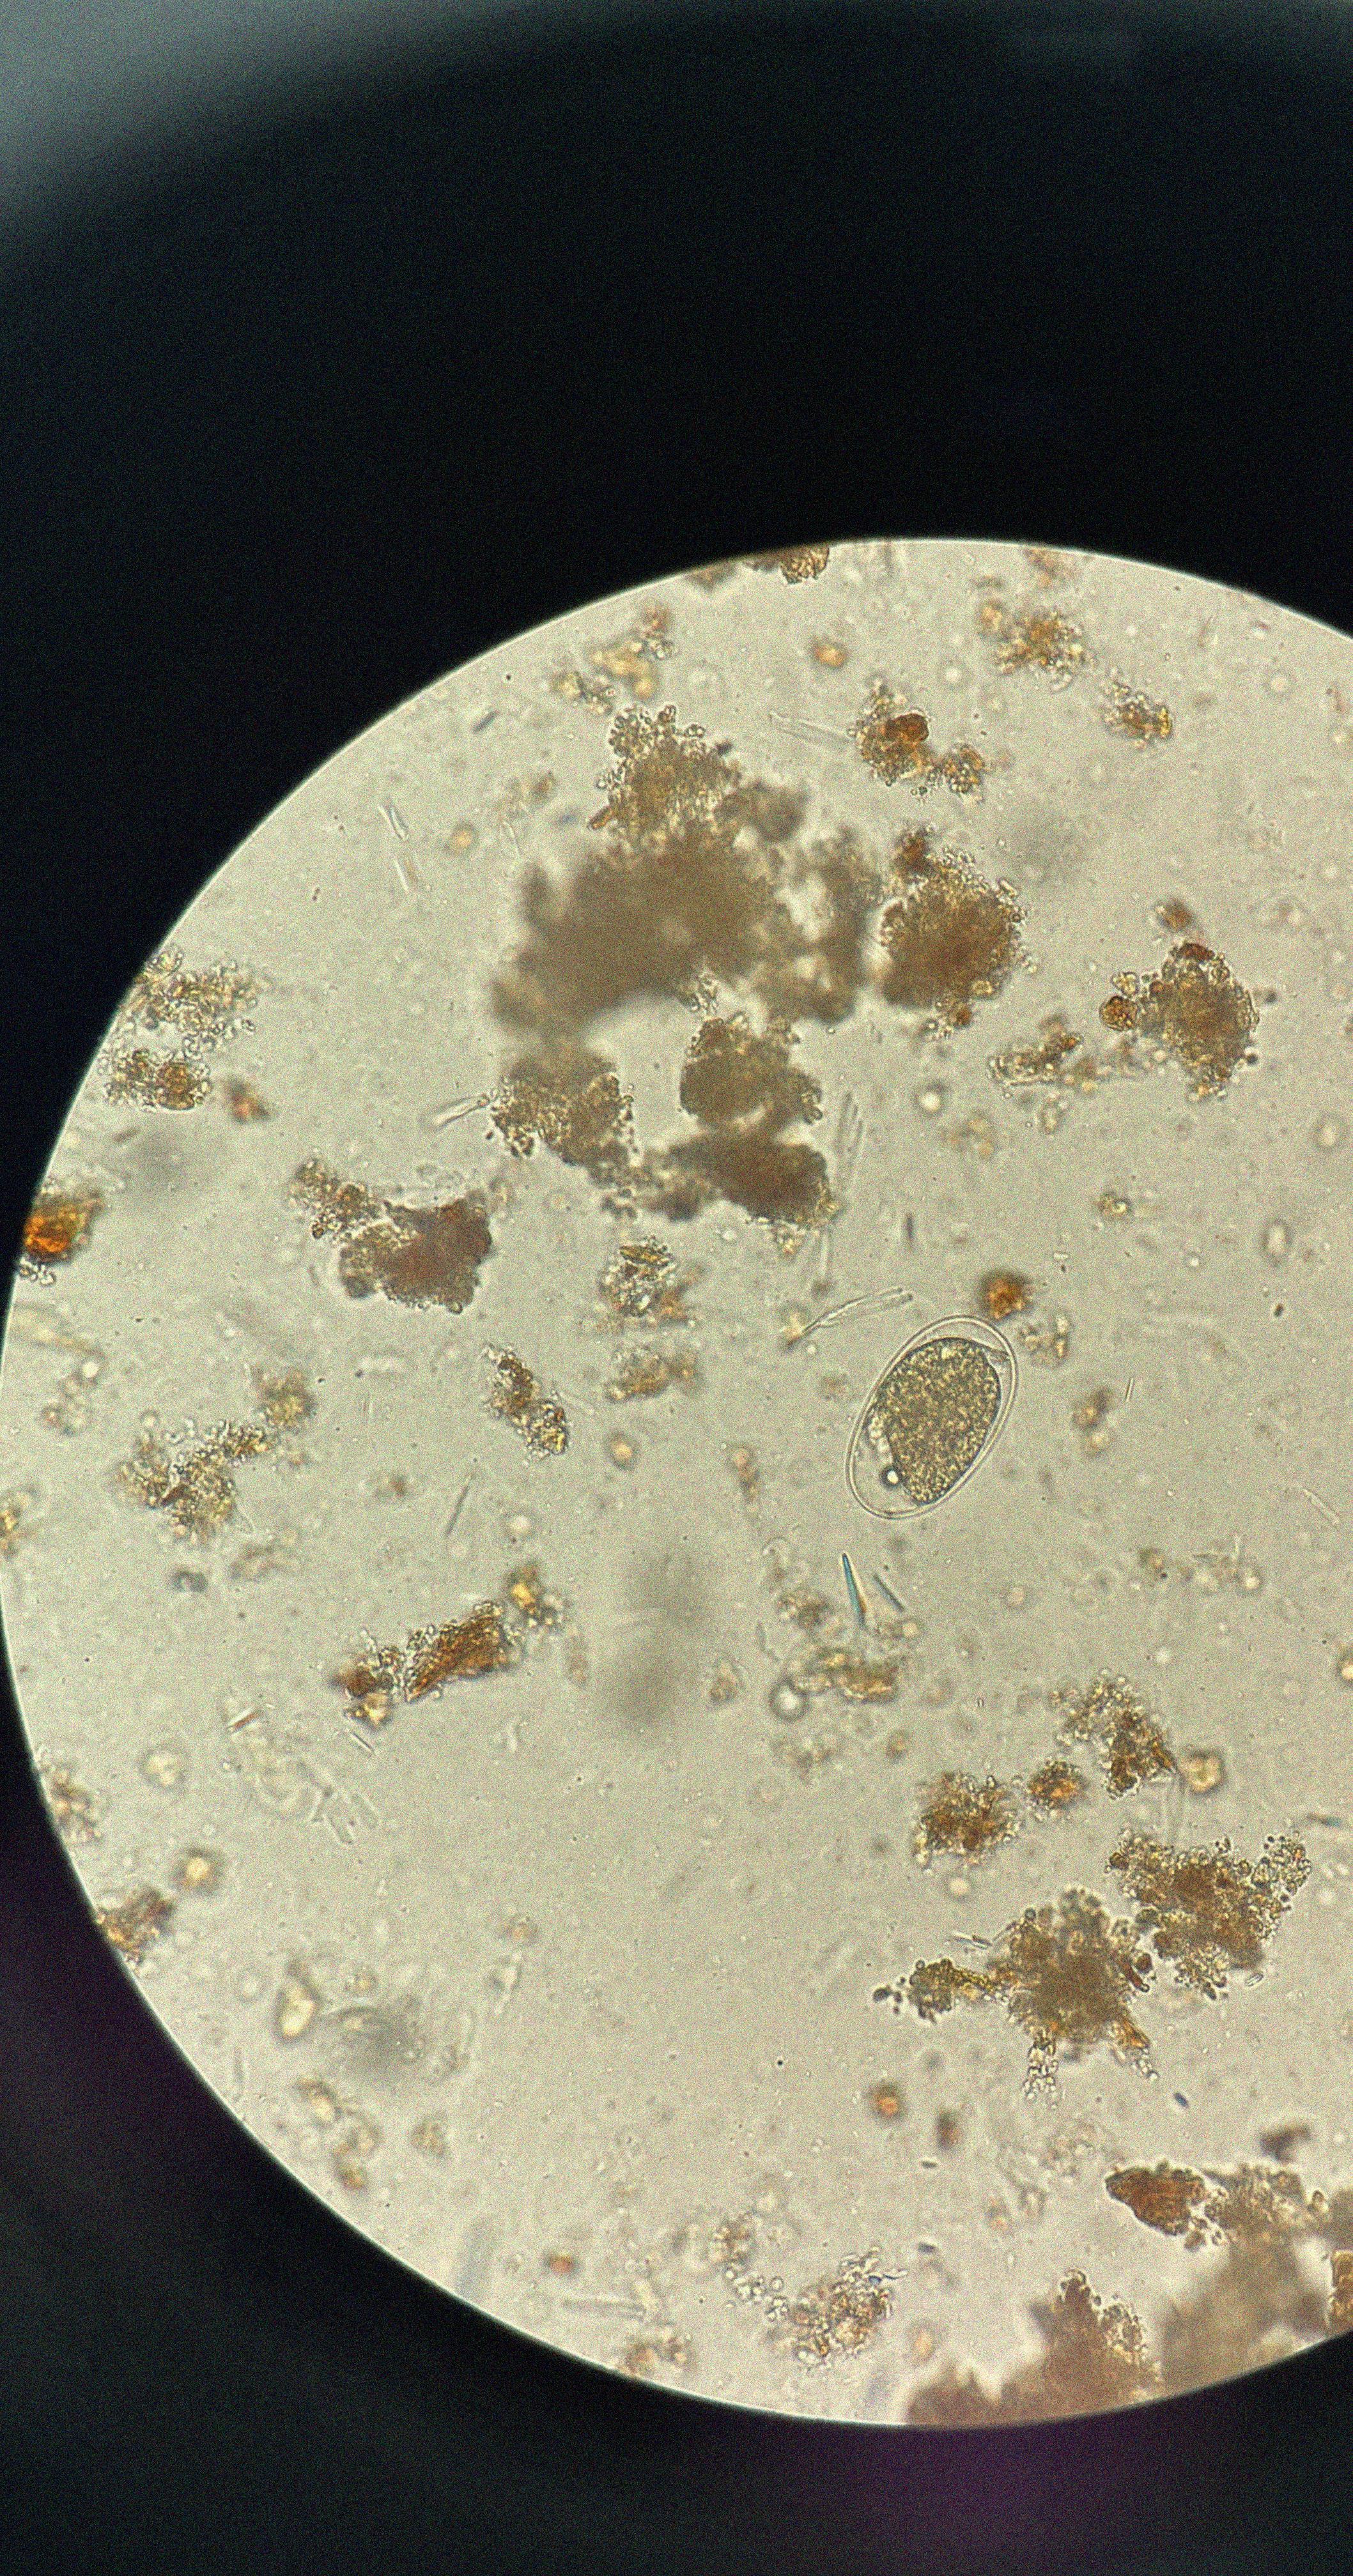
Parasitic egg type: Hookworm egg